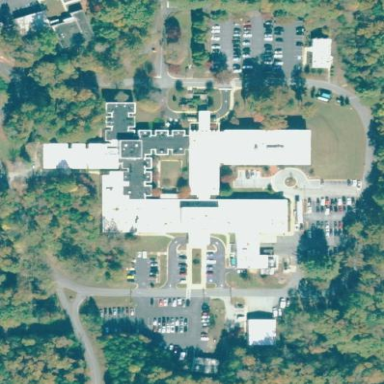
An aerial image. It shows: Healthcare facility identified as hospital.